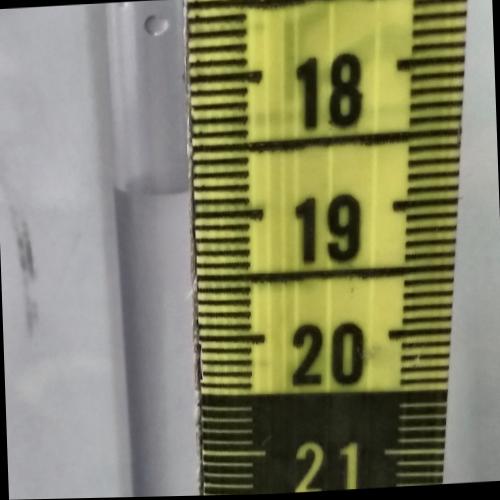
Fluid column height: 18.8 cm